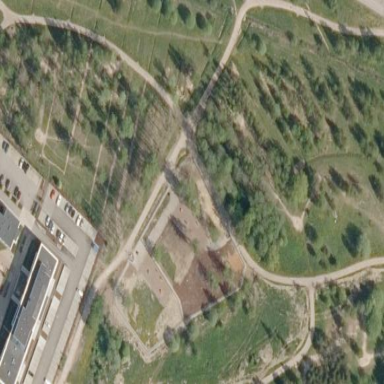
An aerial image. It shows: Fenced dog park area for leisure land.